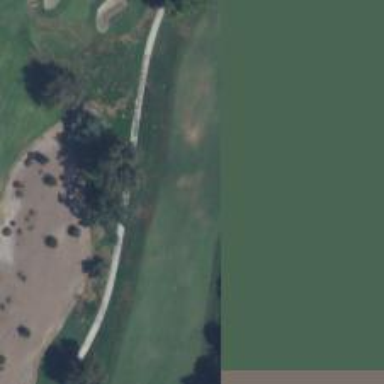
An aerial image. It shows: Golf hole.